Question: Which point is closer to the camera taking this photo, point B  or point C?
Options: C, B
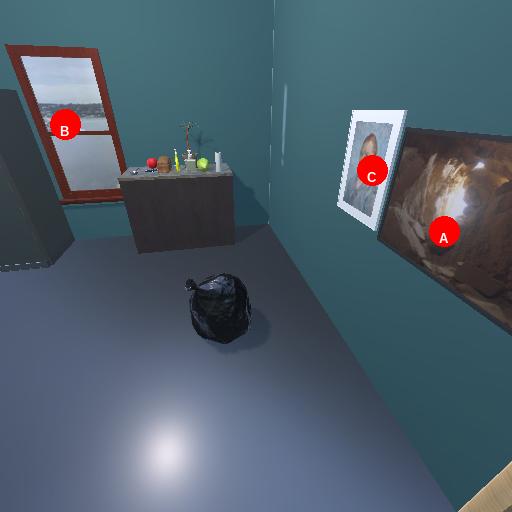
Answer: C